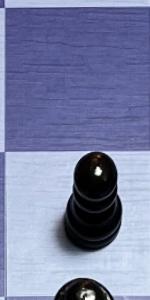
Label: Pawn_Black